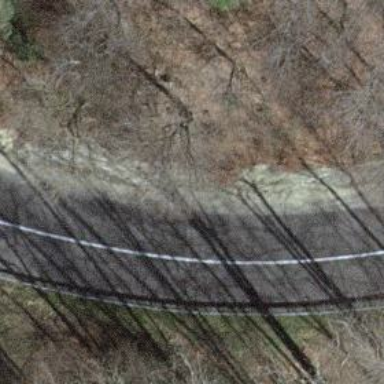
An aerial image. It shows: Tertiary road.